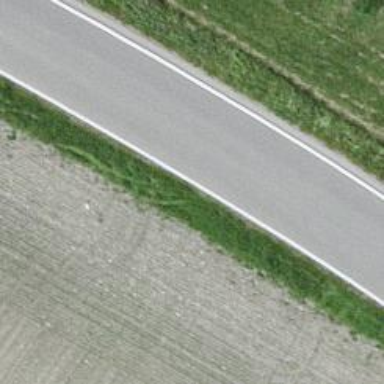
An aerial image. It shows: Tertiary road with asphalt surface.